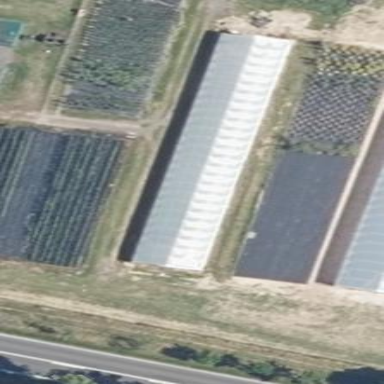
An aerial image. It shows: Greenhouse.